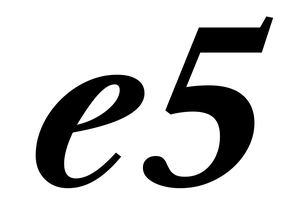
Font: LibreCaslonText-Italic_Bold_Italic